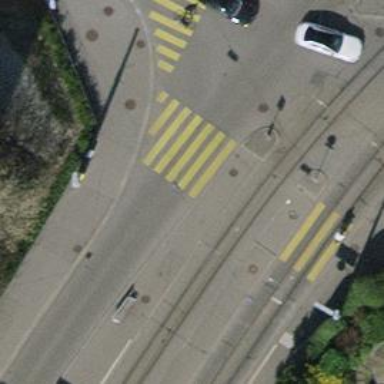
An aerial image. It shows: Marked crossing with zebra markings.